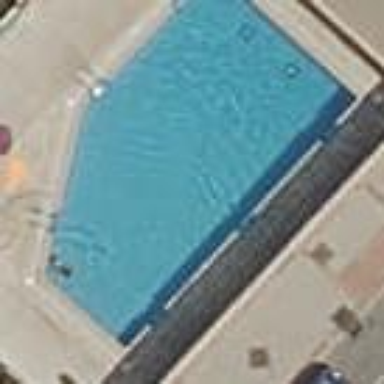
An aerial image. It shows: Swimming pool located in leisure land.